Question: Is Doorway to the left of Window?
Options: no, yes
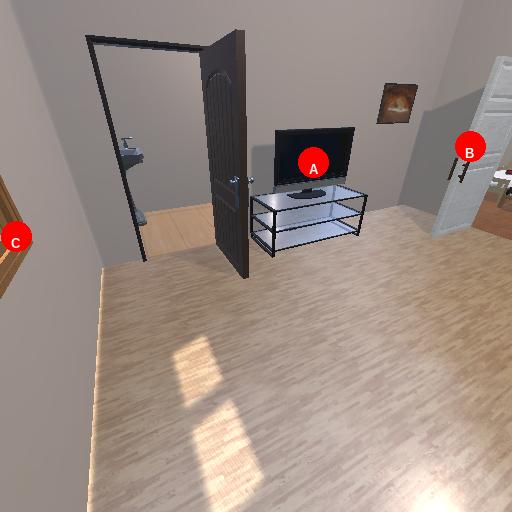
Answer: no